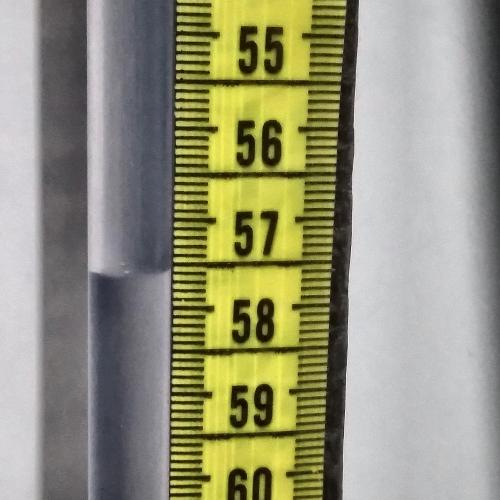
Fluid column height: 57.6 cm